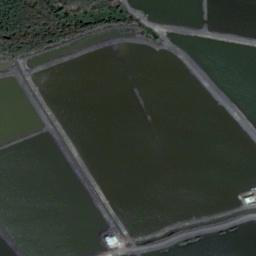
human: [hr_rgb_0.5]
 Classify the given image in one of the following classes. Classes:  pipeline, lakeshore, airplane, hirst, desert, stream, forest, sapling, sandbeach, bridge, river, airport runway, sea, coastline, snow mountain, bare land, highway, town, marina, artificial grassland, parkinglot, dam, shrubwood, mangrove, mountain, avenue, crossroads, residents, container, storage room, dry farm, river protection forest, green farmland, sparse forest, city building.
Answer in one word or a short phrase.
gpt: green farmland